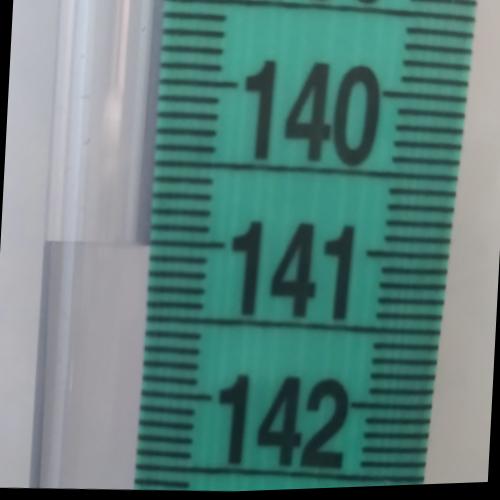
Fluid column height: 141.0 cm